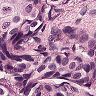
Metastatic tissue present: yes